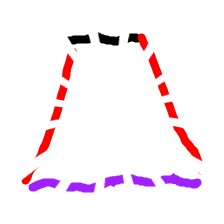
Shape: trapezoid